Field crop: maize
Growth stage: 1
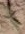
Species: atriplex